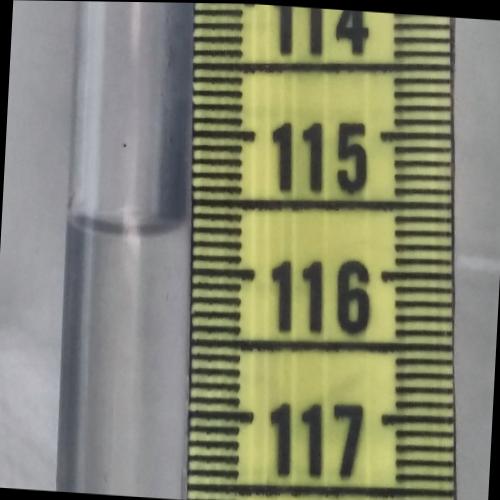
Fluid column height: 115.7 cm